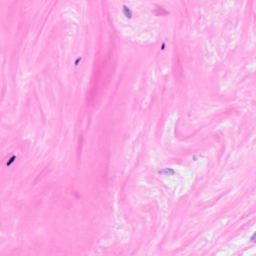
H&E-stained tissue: Breast